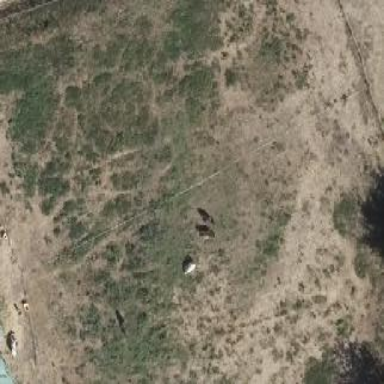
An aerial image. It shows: Fence surrounding area used for animal keeping.